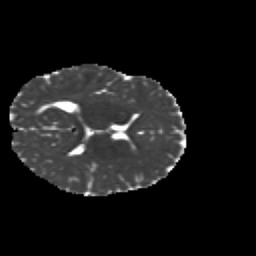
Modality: MD
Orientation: axial
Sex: female
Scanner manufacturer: siemens
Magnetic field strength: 3 T
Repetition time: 5 s
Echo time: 0.071 s